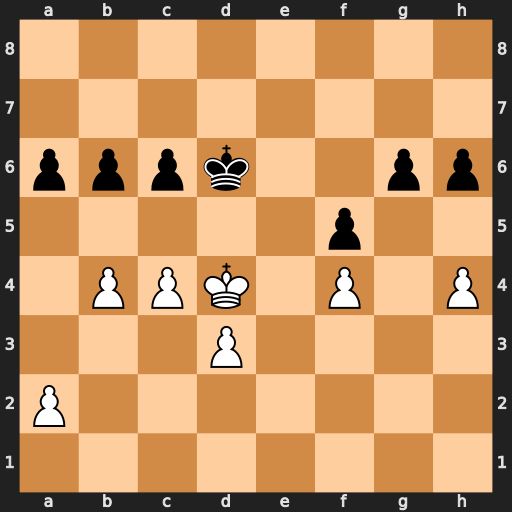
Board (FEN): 8/8/pppk2pp/5p2/1PPK1P1P/3P4/P7/8
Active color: w
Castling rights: -
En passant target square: -
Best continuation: c5+ bxc5+ bxc5+